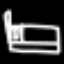
Label: bed